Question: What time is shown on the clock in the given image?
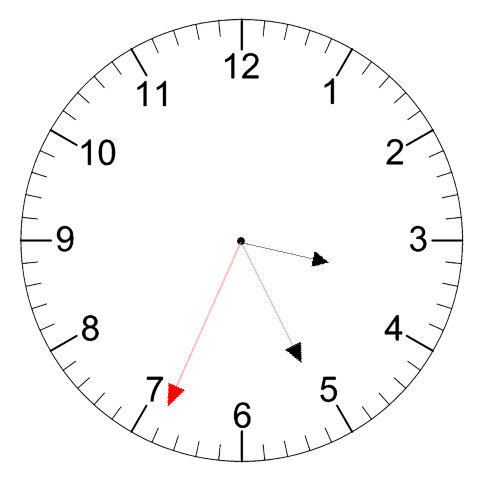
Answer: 03:25:34